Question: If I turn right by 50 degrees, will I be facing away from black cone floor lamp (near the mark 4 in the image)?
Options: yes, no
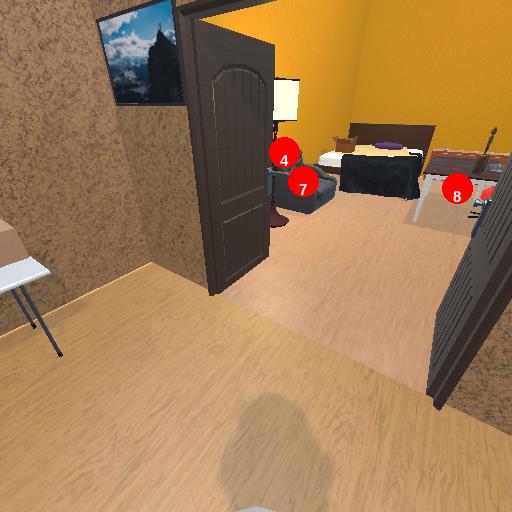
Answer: yes